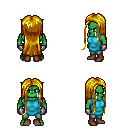
a pixel art fantasy rpg character, male body template, orc, green skin, teal tunic, teal pants, blonde extra-long hairstyle, metal gloves, brown shoes, four views (front, back, left, right), 2x2 character sprite sheet, small pixel art, hard edges, no anti-aliasing